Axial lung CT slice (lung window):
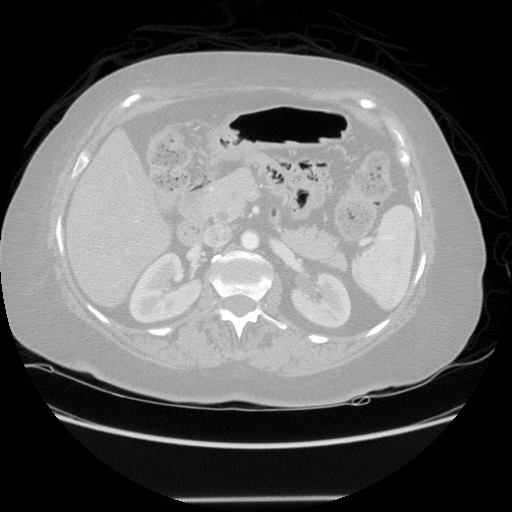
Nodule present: no